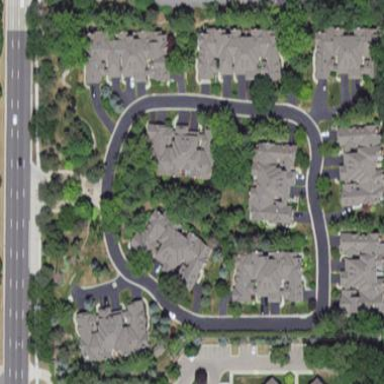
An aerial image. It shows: Residential road.